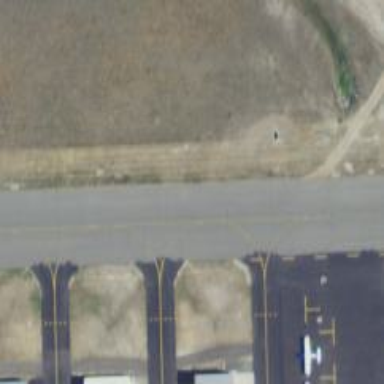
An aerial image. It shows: View of taxiway at the airport.